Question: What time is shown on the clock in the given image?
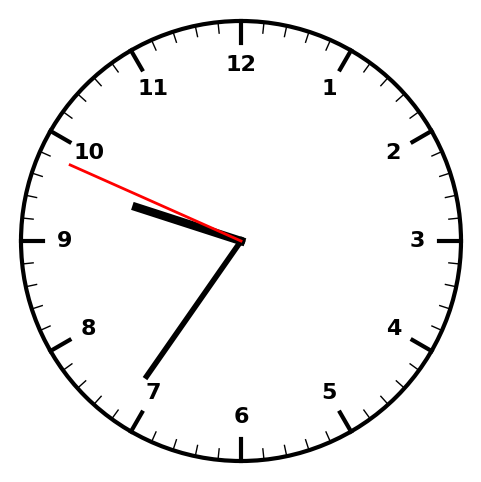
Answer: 09:35:49